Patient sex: M
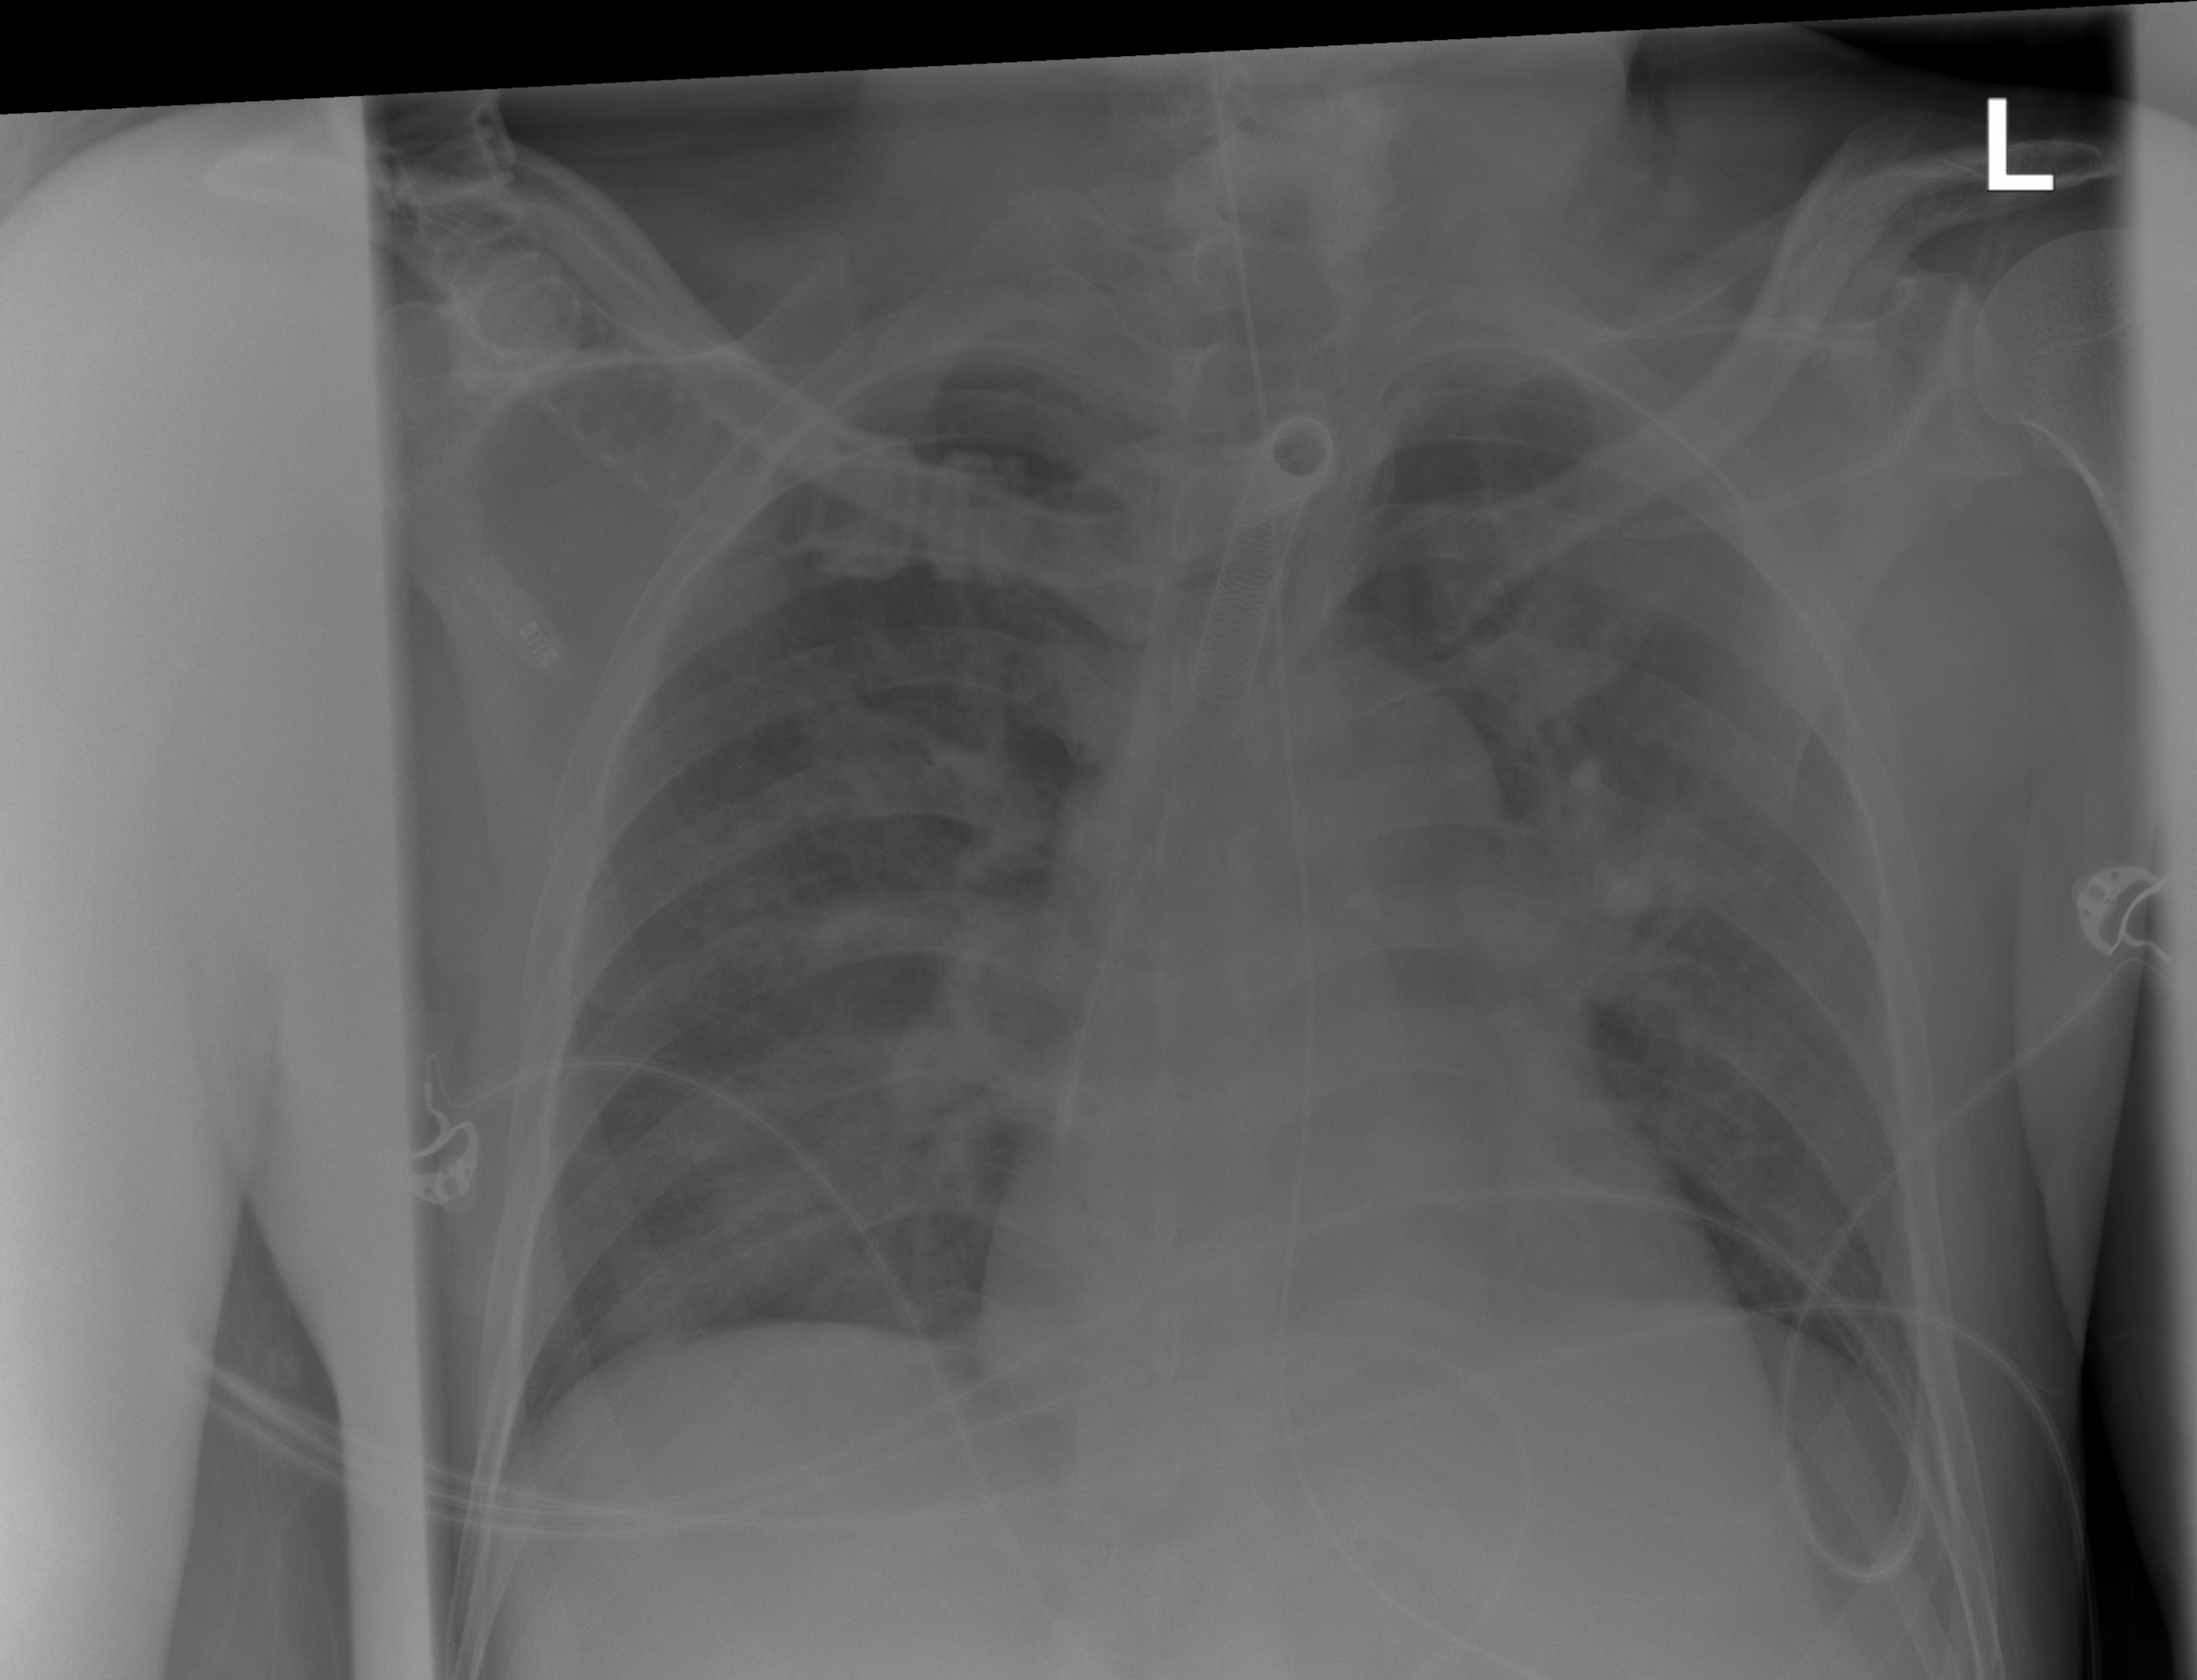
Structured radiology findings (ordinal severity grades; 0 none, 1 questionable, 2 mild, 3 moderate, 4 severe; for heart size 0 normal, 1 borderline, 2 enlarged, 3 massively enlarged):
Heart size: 1
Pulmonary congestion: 0
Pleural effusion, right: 0
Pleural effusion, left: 0
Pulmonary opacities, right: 3
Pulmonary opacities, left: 2
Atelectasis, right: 0
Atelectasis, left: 0